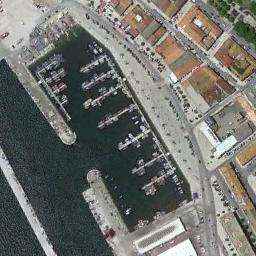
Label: harbor